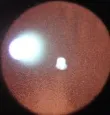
(B) Anterior segment photograph (R): Pupil dilated, diameter approximately 6mm, KP.
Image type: ophthalmic_imaging (slit_lamp_photograph)